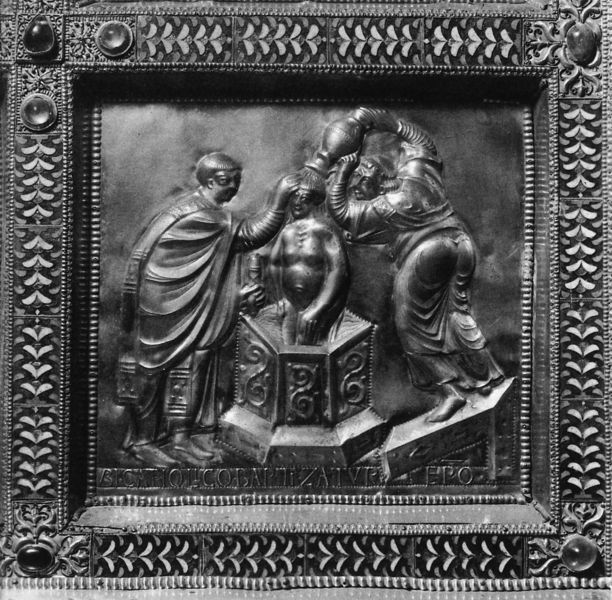
Titel: Goldaltar von Mailand, sog. Pala d’oro
Künstler: Volvinus
Standort: Mailand, S. Ambrogio (EU - I)
Schlagwörter: nackt, umhang, wasser, frau, grau, männer, falten, johannes, rahmen, steine, drei, edelsteine, brunnen, kanne, krug, relief, schrift, inschrift, ornamente, verzierung, metall, bauch, faltenwurf, stola, foto, bad, schwarzweiß, jesus, priester, edelstein, taufe, ziseliert, taufbecken, gießen, kreuzzeichen, 3, taufbrunnen